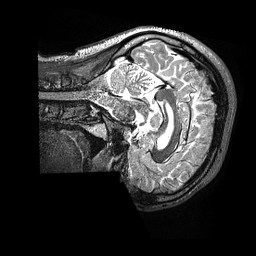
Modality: T2w
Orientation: sagittal
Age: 22
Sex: male
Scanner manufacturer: siemens
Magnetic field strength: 3 T
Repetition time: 3.2 s
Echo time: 0.564 s